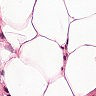
Metastatic tissue present: no